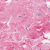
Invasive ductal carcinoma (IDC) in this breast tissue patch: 0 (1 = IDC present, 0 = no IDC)